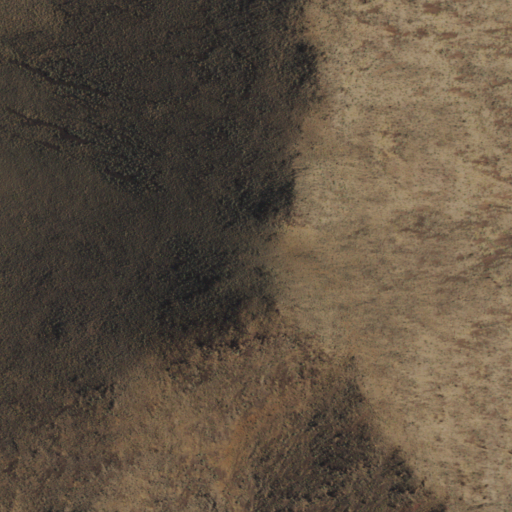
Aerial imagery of mountain in Nevada named Nache Peak containing only shrub